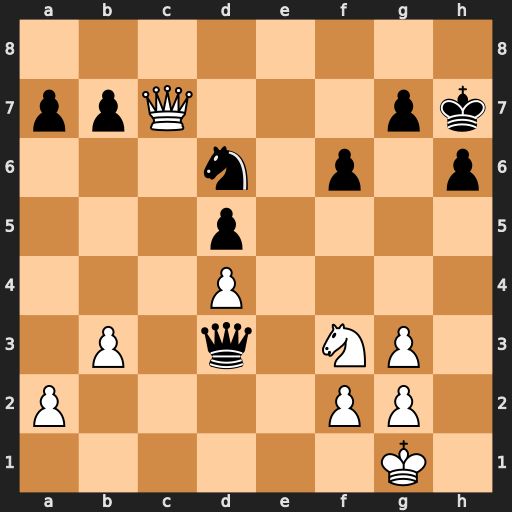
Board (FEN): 8/ppQ3pk/3n1p1p/3p4/3P4/1P1q1NP1/P4PP1/6K1
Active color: w
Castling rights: -
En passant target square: -
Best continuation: Qxd6 Qd1+ Kh2